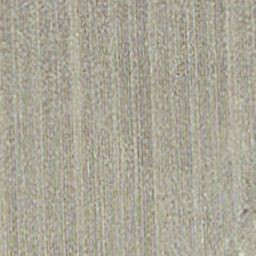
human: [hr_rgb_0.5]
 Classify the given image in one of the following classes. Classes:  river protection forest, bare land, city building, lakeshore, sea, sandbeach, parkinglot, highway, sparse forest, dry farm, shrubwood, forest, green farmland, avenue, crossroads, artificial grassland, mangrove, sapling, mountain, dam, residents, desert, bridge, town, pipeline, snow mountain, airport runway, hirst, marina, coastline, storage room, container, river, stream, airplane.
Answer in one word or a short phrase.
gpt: dry farm